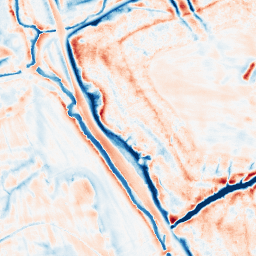
Category: edge_preserving
Decomposition family: bilateral
Decomposition parameters: d: 21
sigma_color: 75
sigma_space: 75
Upsampling method: quartic
Upsampling parameters: scale: 4
Upsampling scale: 4